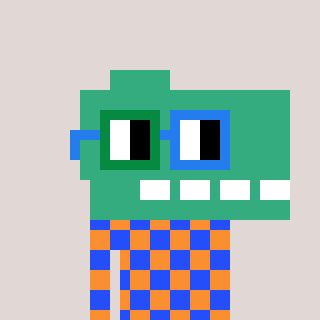
a pixel art character with square green and blue glasses, a dino-shaped head and a orange-colored body on a warm background